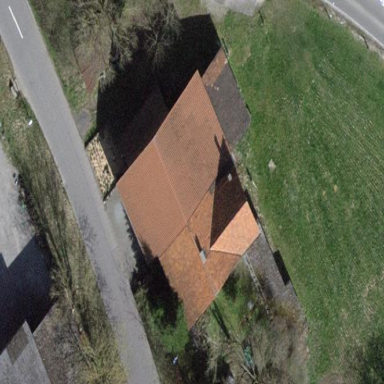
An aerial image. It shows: Building with tile roof.